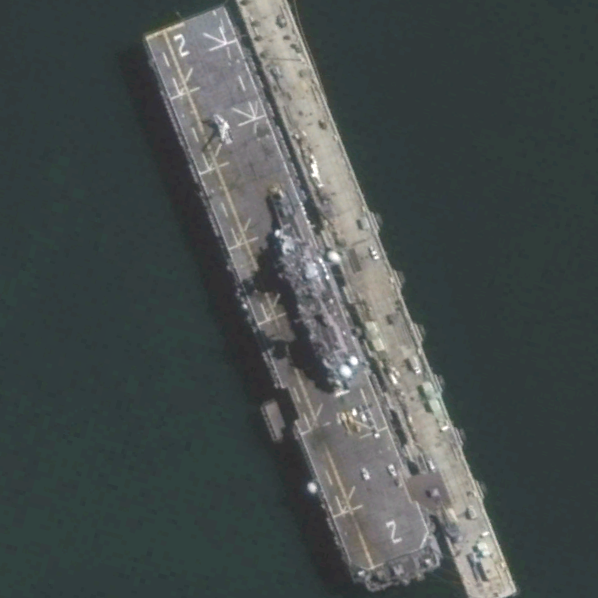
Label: assault